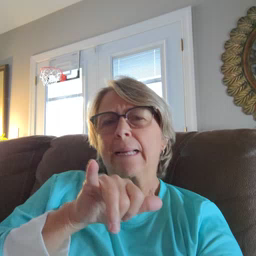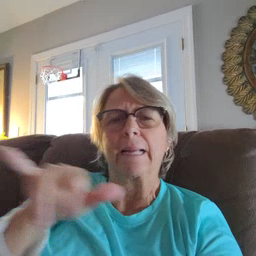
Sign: same